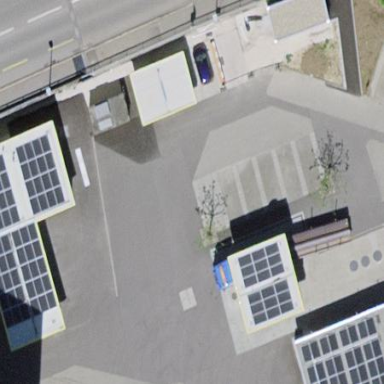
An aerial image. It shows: Street side parking area.